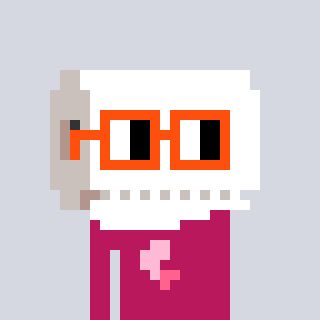
a pixel art character with square orange glasses, a toiletpaper-full-shaped head and a darkpink-colored body on a cool background